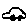
Label: car